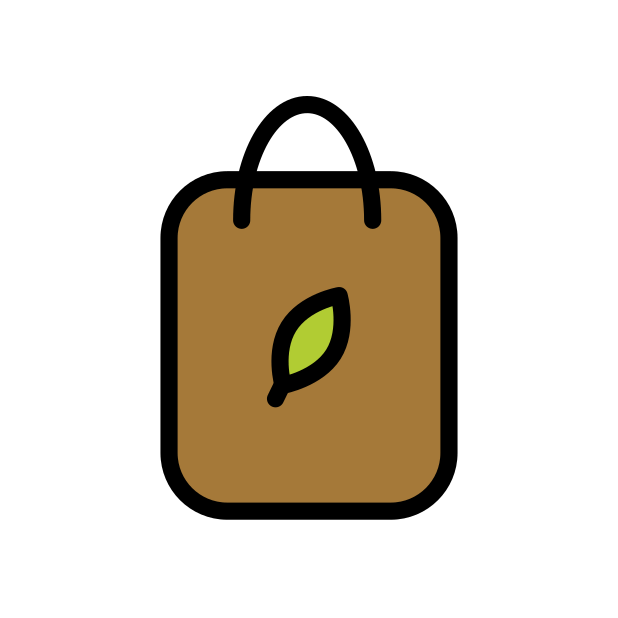
reusable bag